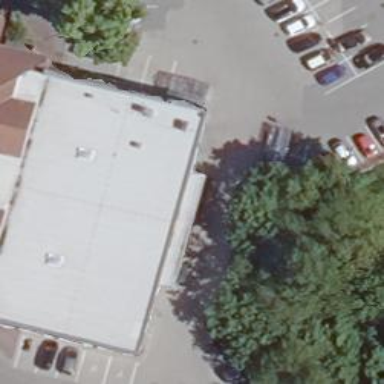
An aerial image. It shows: Bakery.